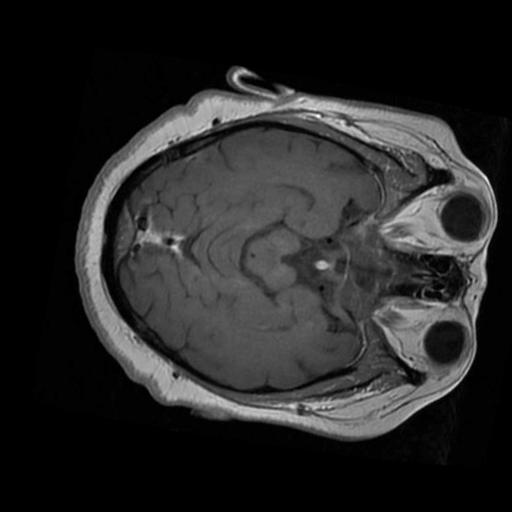
Label: brain_tumor